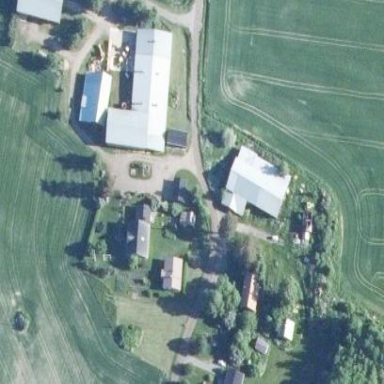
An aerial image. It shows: Farmyard area.